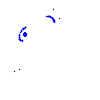
Particle: electron